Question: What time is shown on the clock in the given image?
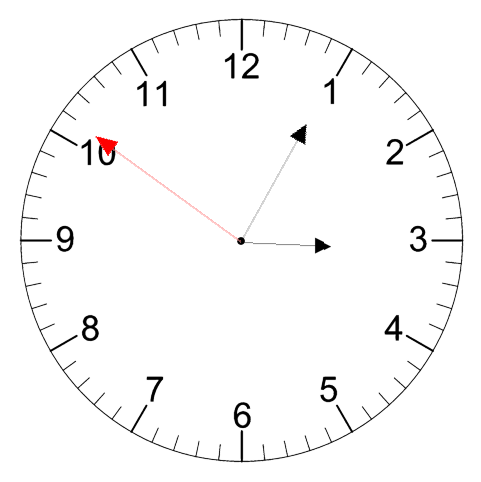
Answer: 03:04:51